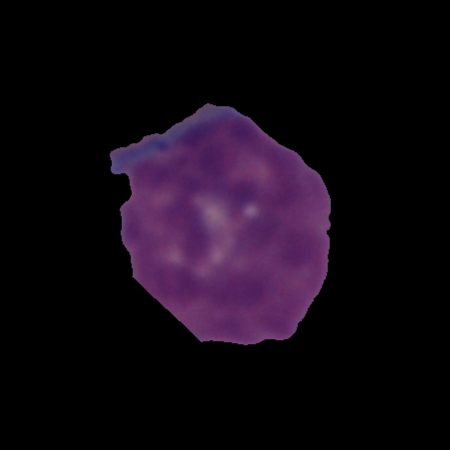
Label: cancer